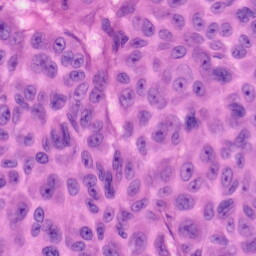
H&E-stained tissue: Skin